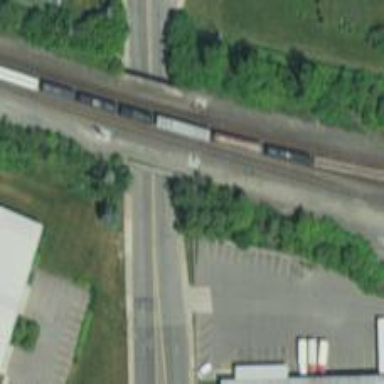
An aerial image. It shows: Railway siding with rails.